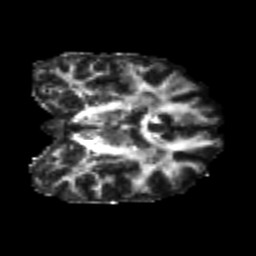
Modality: FA
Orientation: coronal
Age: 26
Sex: male
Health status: healthy
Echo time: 0.074 s